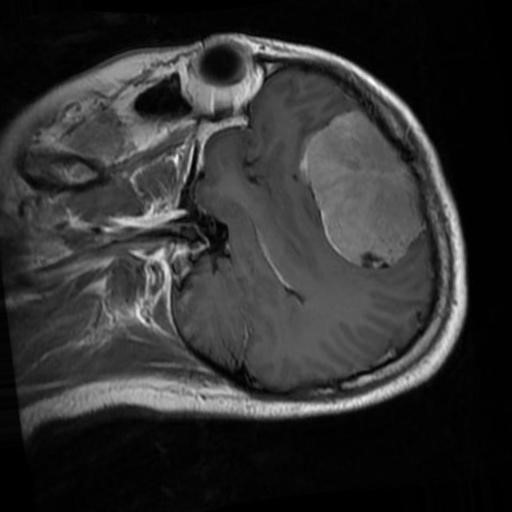
Label: brain_menin